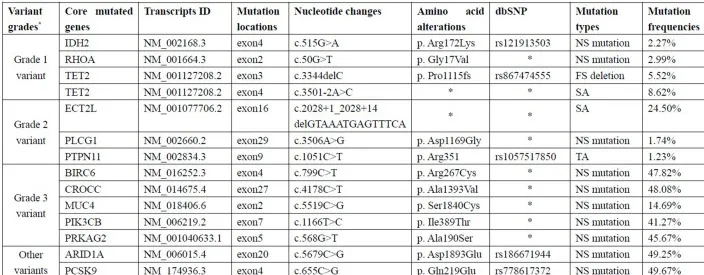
(D). Specific information on the primary mutated genes provided by the sequencing company. NS mutation, non-synonymous mutation; FS deletion, frame-shift deletion; SA, spliceosome abnormalities; TA, terminator acquisition.
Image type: electrography (emg)